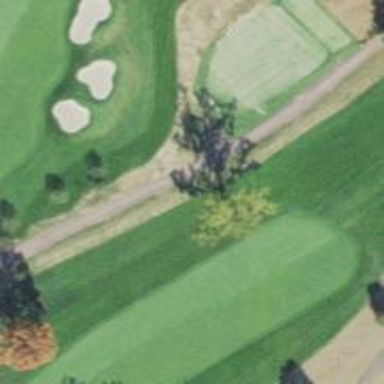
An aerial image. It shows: Service road designated as golf cart path.